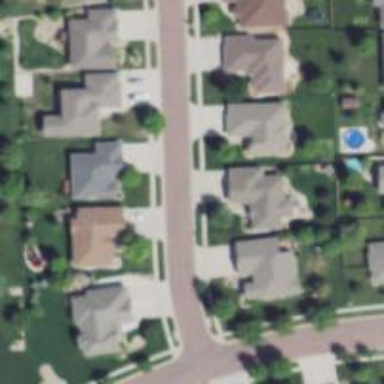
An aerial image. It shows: Residential road.